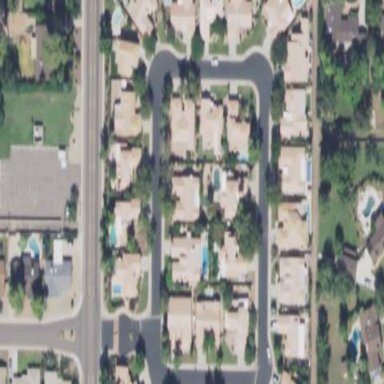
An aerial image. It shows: Gated residential area.